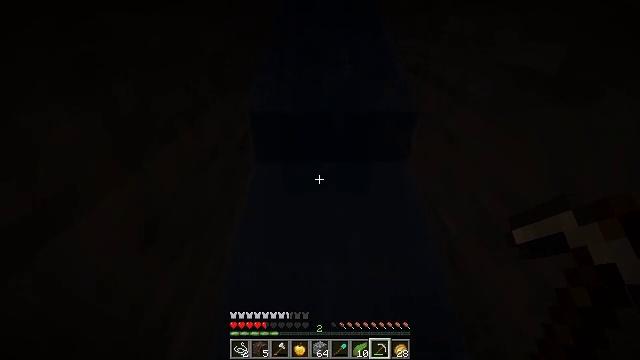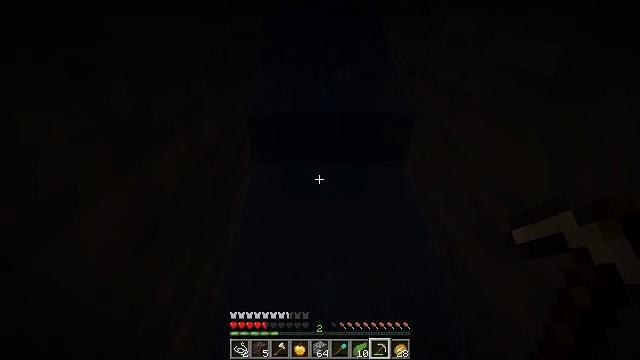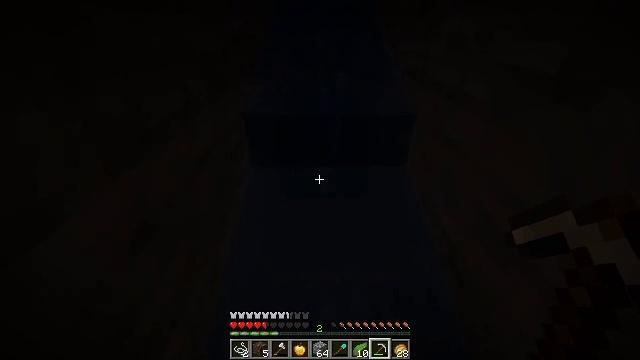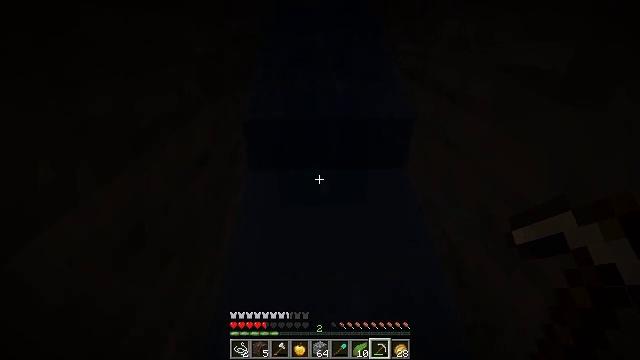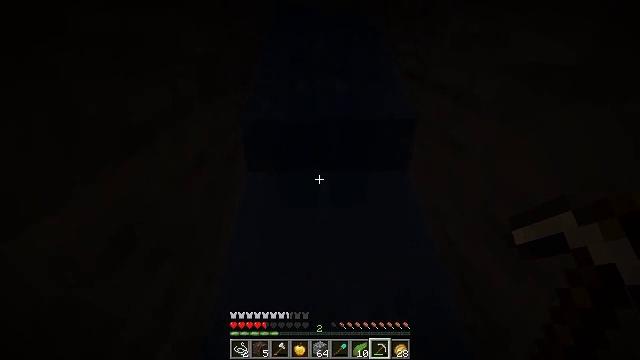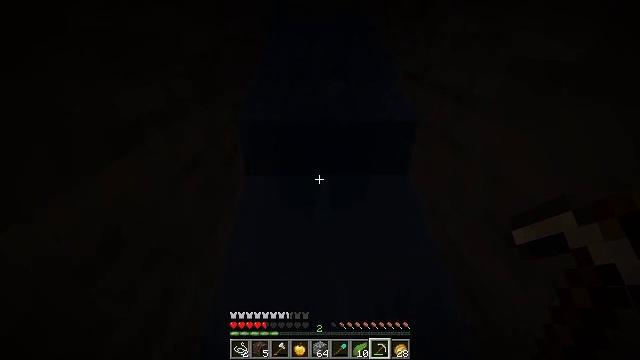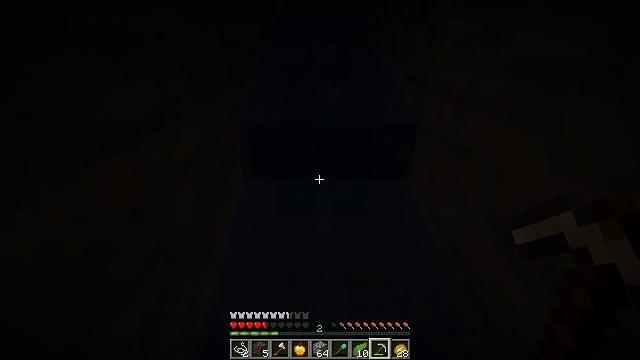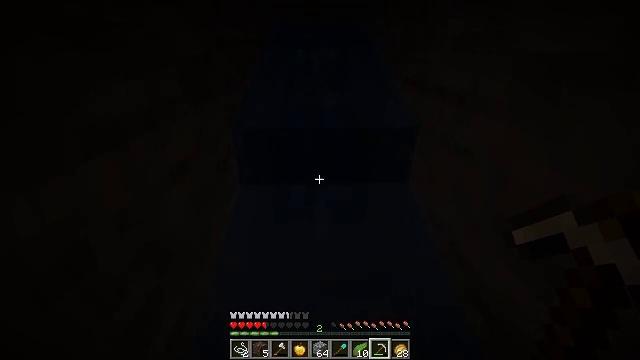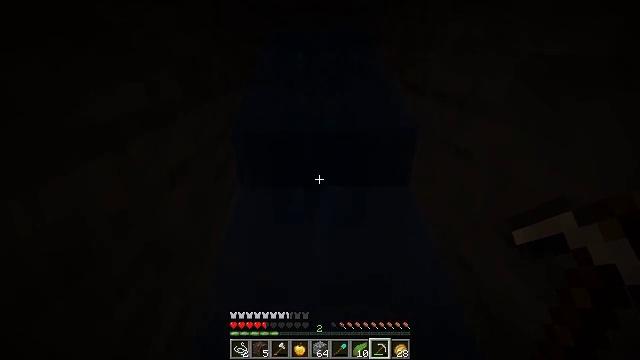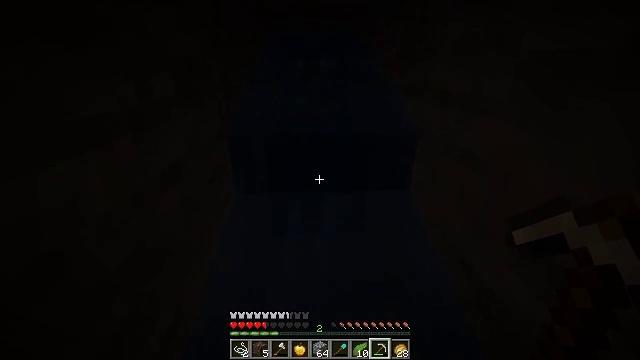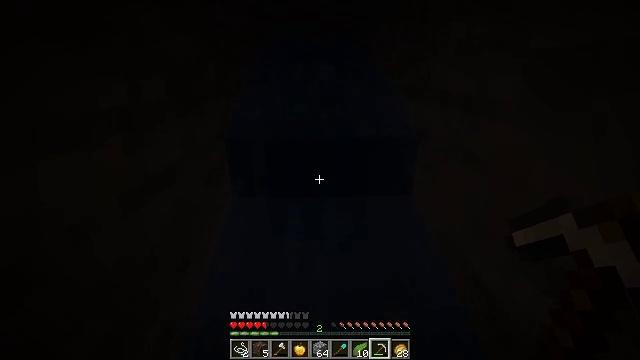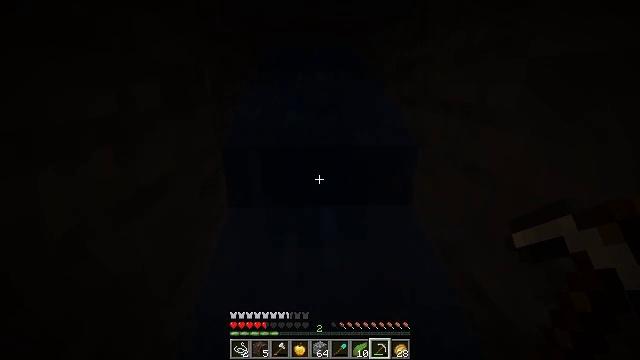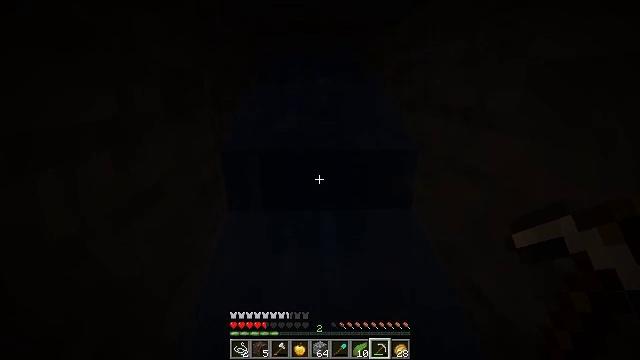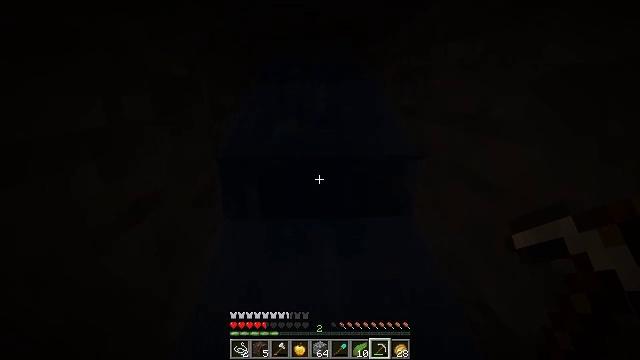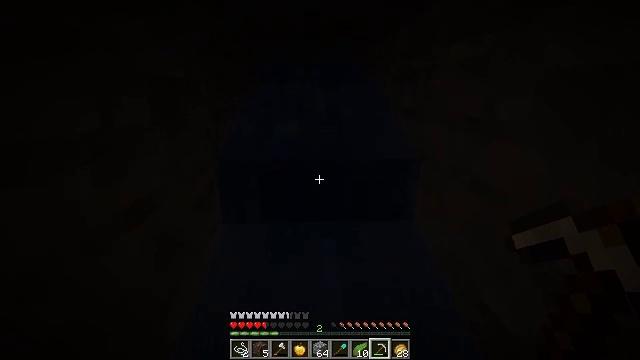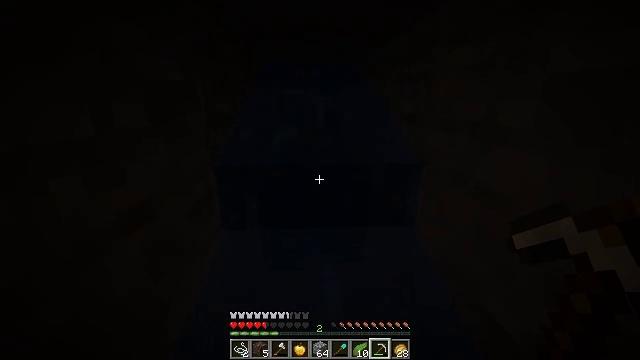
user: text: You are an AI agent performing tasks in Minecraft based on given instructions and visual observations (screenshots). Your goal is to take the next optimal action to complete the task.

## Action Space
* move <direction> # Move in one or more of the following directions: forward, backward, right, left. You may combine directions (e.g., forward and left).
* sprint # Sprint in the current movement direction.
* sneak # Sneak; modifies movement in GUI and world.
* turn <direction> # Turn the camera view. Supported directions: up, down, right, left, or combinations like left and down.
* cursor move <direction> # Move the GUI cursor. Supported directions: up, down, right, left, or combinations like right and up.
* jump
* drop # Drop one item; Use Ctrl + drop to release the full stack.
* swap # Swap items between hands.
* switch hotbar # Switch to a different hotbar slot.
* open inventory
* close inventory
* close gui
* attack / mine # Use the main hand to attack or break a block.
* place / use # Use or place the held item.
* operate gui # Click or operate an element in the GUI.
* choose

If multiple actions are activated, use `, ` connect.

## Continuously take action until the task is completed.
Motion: motion action
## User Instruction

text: Break the kelp plant in the ocean.
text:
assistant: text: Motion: move forward
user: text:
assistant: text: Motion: move forward
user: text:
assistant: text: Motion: move forward
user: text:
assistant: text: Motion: move forward
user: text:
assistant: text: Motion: move forward, turn up
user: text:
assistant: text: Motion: move forward, turn up
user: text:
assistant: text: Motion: move forward, turn up
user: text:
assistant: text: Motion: move forward
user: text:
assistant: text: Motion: move forward, turn up
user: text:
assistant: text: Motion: move forward, turn up
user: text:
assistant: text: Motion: move forward, turn up
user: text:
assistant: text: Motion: move forward
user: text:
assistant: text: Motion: move forward, turn up
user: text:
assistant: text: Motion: move forward
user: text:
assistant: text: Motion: move forward
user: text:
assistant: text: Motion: move forward
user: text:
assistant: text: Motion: move forward, turn up
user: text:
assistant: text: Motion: move forward
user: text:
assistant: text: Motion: move forward
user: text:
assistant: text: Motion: move forward
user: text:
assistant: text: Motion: move forward
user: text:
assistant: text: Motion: move forward
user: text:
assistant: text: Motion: move forward
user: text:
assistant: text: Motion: move forward
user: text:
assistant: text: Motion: move forward
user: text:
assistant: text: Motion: move forward
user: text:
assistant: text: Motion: move forward
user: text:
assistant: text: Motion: move forward
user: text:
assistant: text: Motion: move forward
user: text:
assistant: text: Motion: move forward